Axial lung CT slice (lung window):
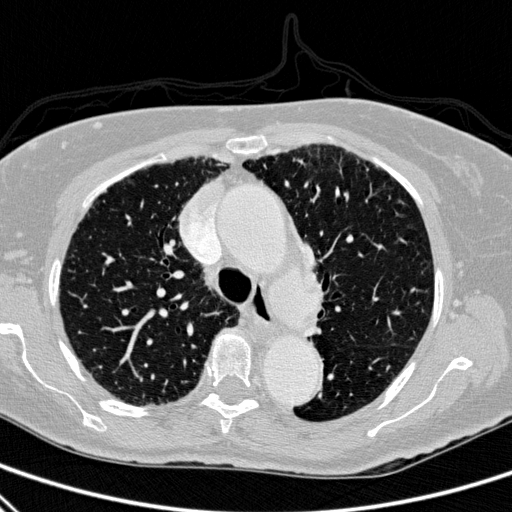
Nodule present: no